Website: lowes
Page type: account-dashboard
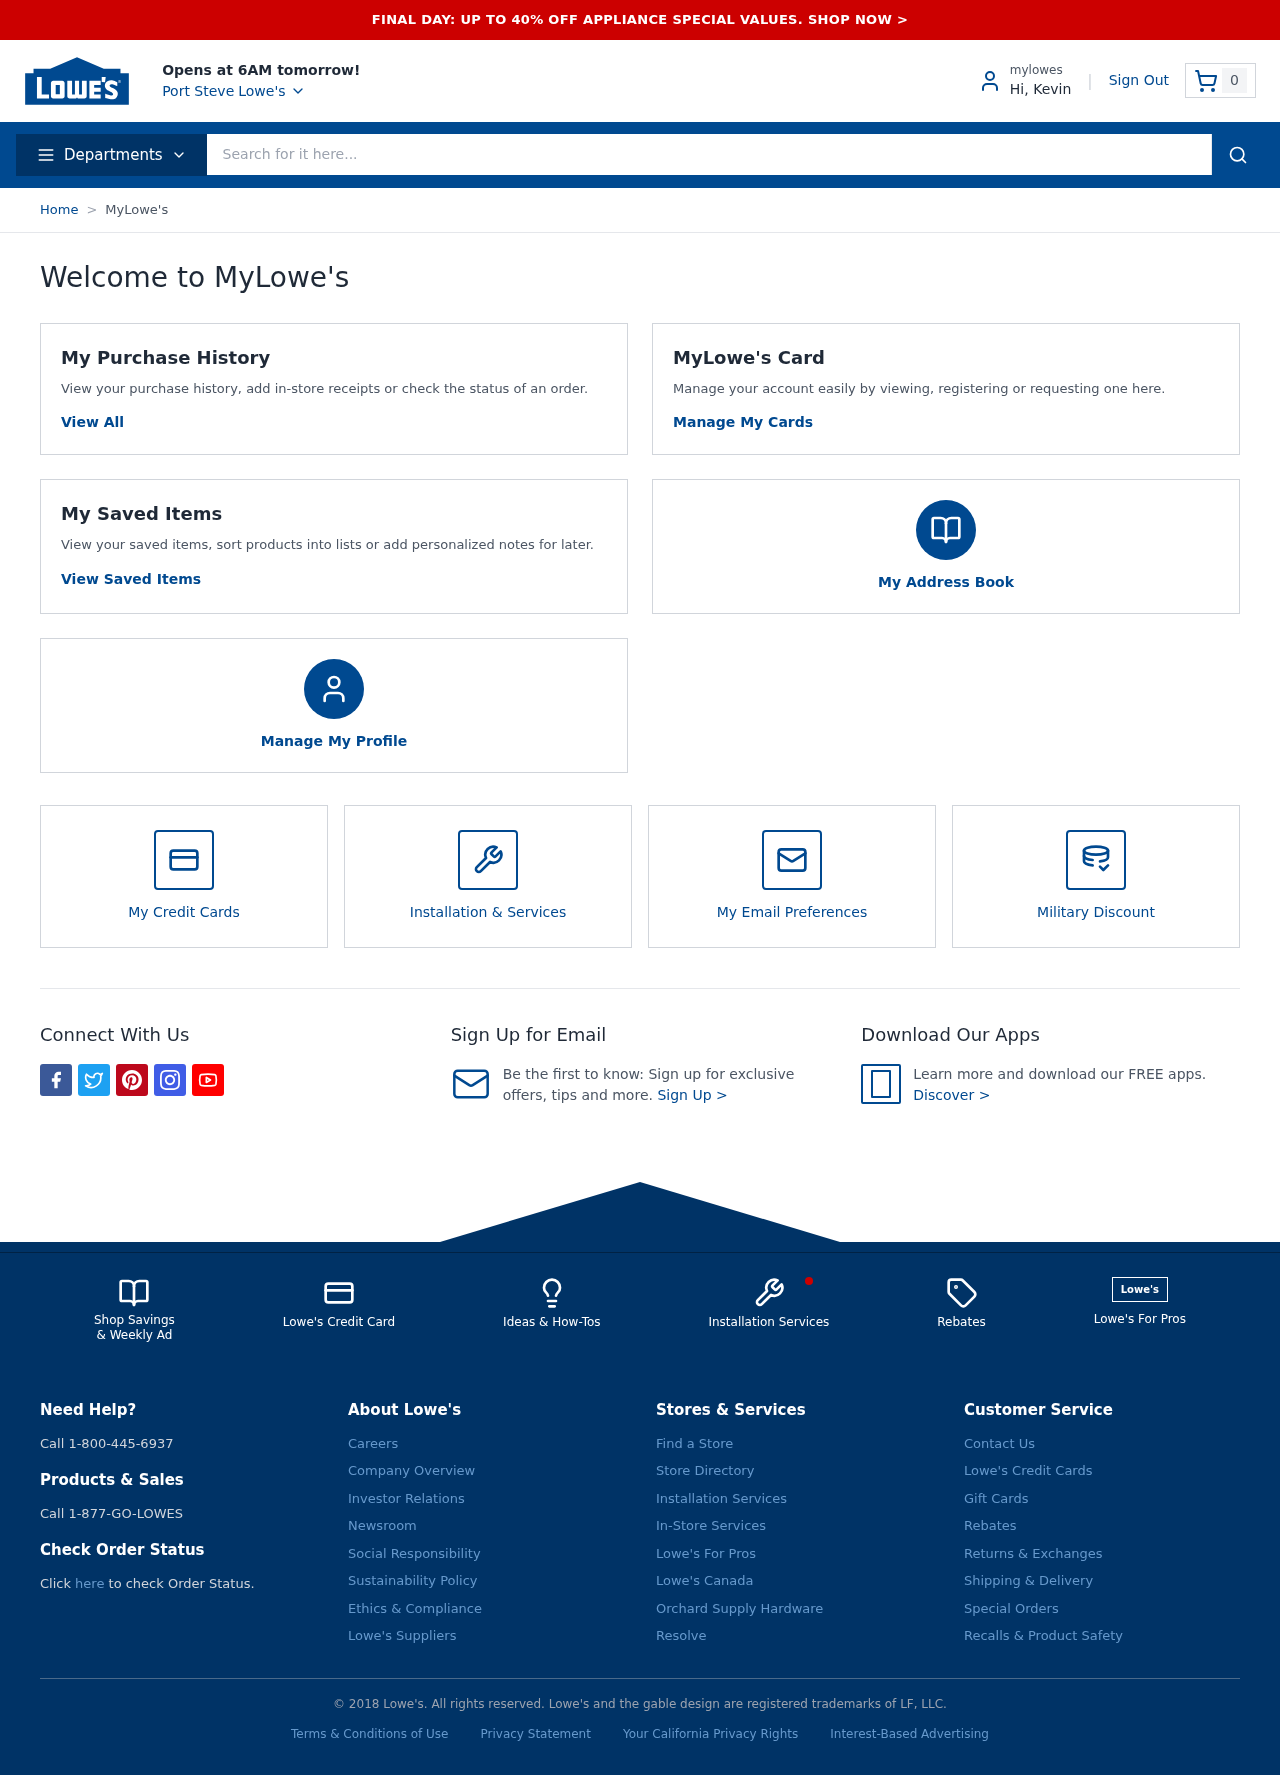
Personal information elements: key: PII_CITY
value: Port Steve
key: PII_FIRSTNAME
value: Hi, Kevin
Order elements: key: ORDER_NUM_ITEMS
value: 0
Search elements: key: HEADER_SEARCH
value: Search for it here...